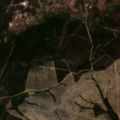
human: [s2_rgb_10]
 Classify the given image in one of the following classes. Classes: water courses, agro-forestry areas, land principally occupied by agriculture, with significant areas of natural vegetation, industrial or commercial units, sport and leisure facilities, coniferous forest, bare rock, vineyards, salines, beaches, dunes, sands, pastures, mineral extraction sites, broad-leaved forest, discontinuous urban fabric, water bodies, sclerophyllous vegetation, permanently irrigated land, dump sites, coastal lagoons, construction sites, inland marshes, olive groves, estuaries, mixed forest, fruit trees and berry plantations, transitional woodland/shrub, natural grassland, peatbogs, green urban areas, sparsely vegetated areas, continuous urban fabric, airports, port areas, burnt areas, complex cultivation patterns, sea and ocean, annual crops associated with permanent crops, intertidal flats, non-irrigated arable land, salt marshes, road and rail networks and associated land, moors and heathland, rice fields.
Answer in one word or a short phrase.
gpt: annual crops associated with permanent crops, transitional woodland/shrub